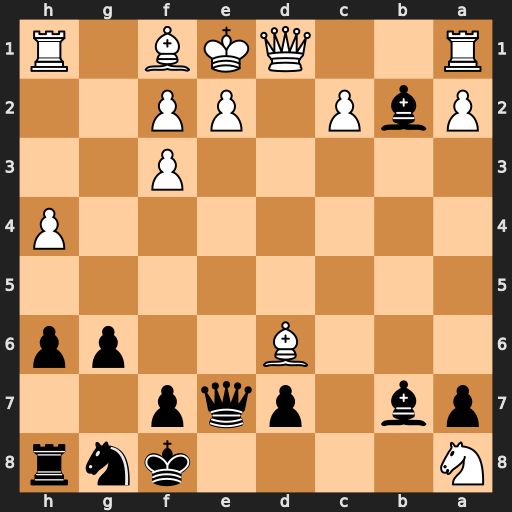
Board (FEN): N4knr/pb1pqp2/3B2pp/8/7P/5P2/PbP1PP2/R2QKB1R
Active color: b
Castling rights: KQ
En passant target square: -
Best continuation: Bc3+ Qd2 Bxd2+ Kxd2 Qxd6+